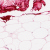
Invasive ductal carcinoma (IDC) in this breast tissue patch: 0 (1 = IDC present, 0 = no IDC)